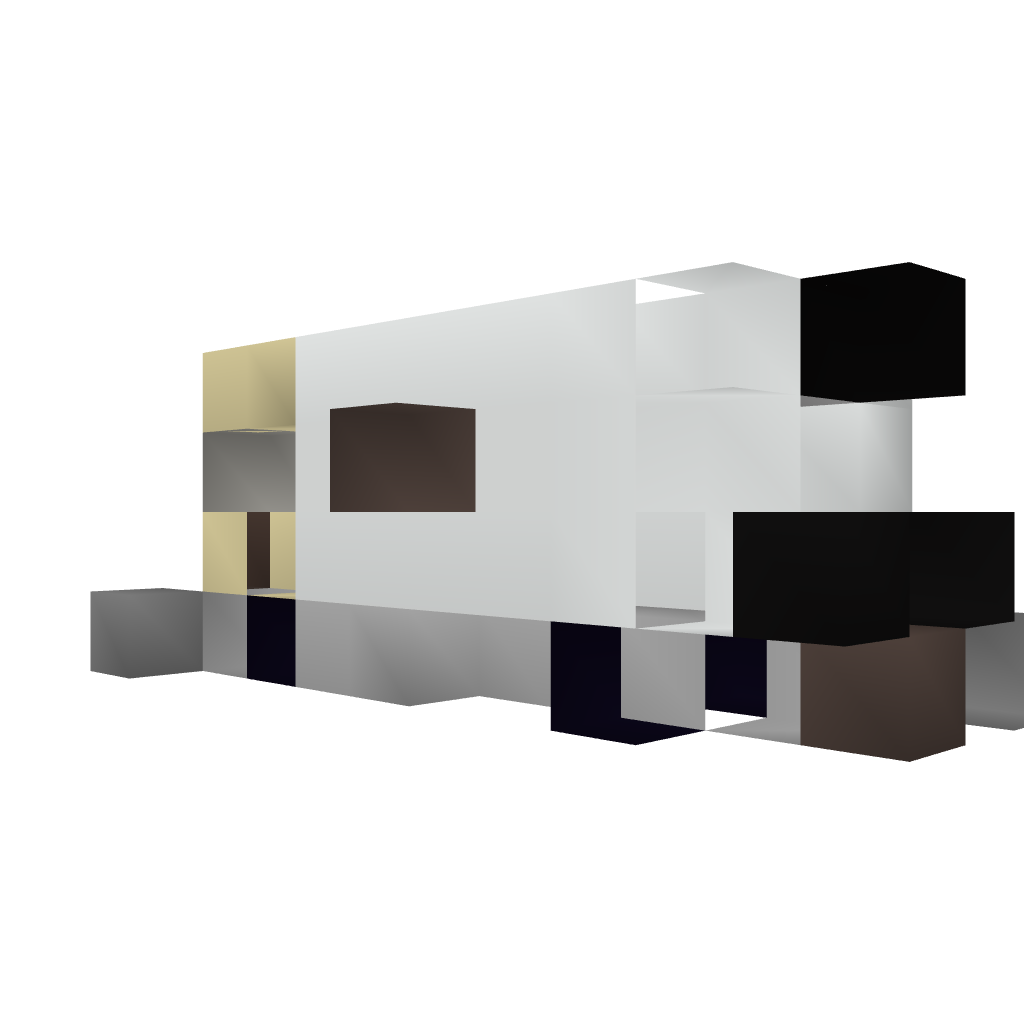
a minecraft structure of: Fish Truck